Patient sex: M
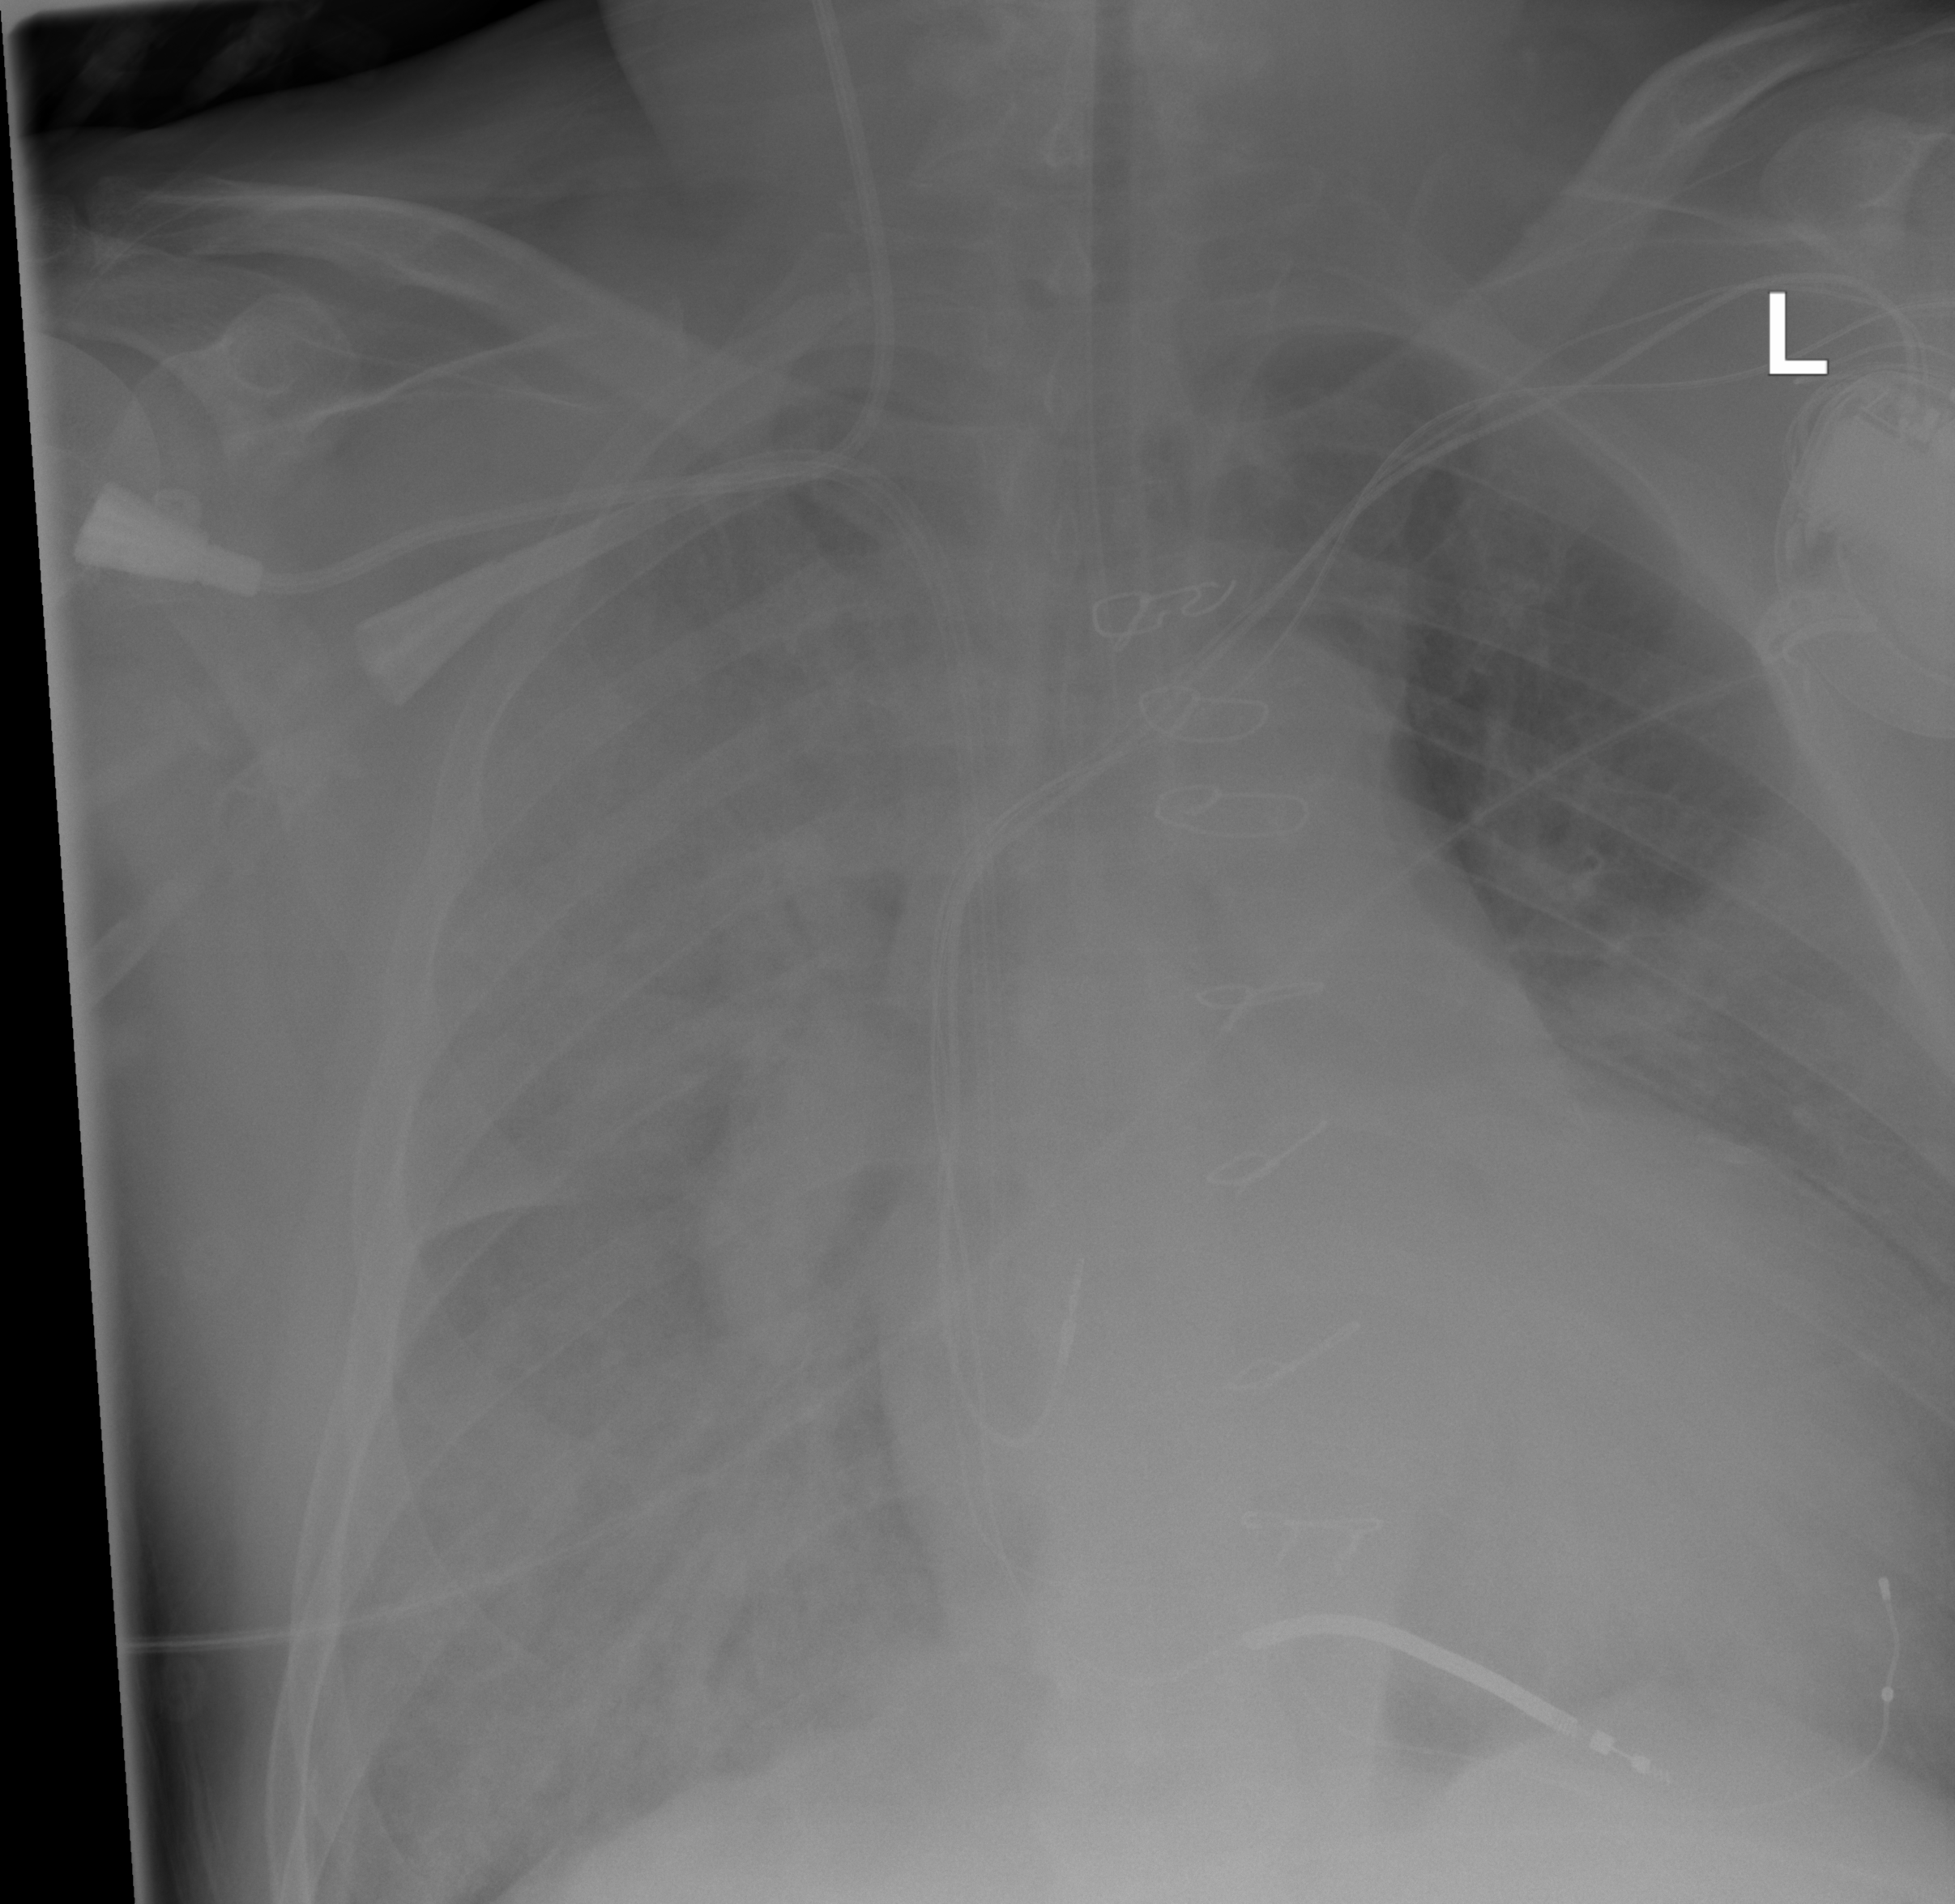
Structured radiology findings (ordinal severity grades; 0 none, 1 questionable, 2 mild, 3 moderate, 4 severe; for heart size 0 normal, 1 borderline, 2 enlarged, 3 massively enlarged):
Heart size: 2
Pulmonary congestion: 0
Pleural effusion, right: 2
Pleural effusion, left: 2
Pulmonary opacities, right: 3
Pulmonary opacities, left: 2
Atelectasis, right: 2
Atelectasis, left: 0